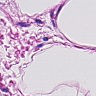
Metastatic tissue present: no